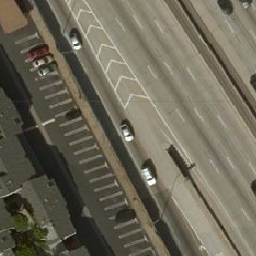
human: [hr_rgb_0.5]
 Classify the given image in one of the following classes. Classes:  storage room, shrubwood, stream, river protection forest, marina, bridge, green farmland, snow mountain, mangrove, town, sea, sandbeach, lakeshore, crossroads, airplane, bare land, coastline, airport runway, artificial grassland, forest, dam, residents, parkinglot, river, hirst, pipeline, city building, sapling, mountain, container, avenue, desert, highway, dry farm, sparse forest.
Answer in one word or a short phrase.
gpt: highway